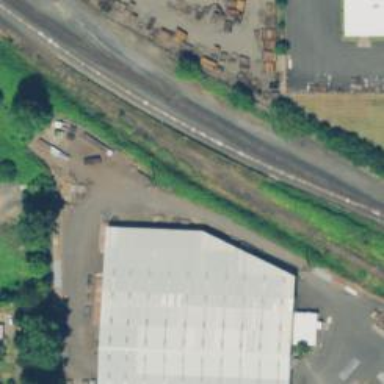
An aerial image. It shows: Warehouse.